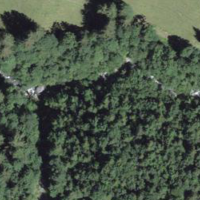
EUNIS habitat code: 43
Species observed at this site:
Convallaria majalis
Orchis mascula